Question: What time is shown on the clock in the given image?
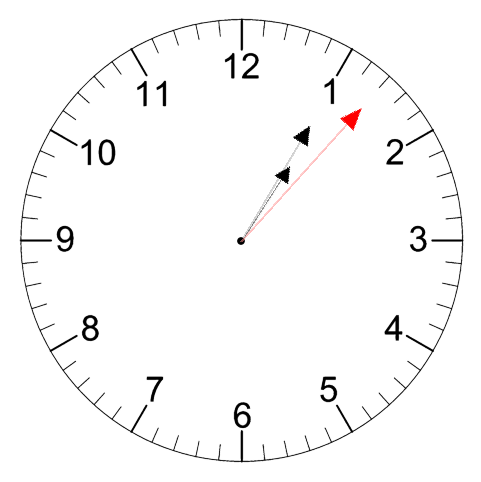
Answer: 01:05:07